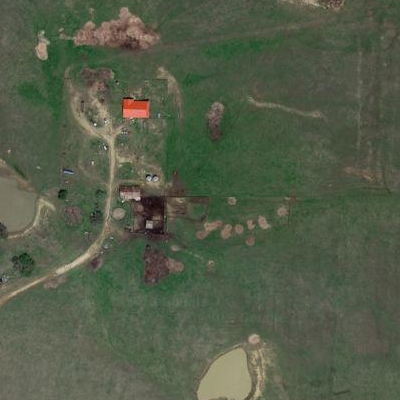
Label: aGrass